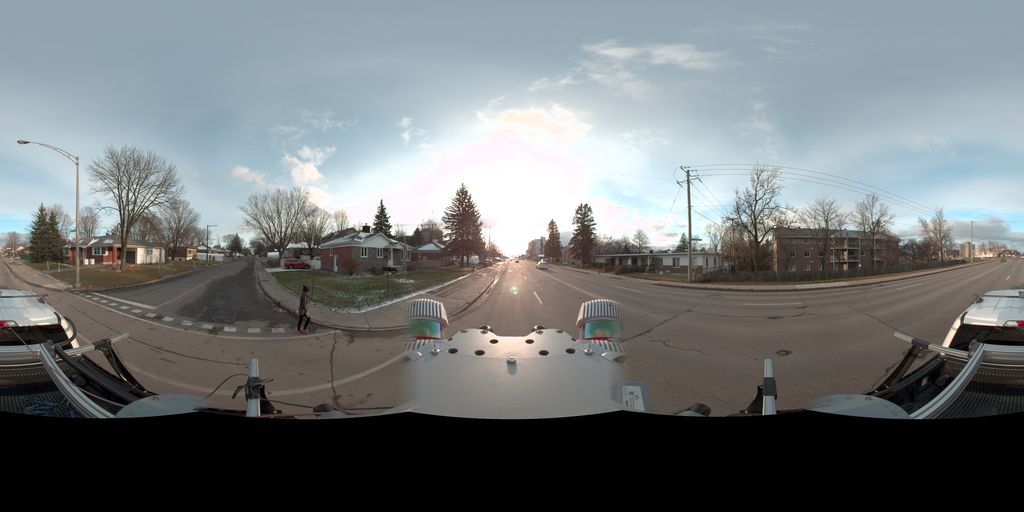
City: quebec_city